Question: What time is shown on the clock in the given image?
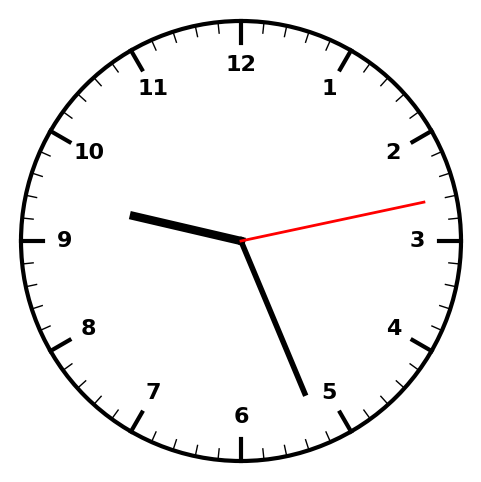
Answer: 09:26:13